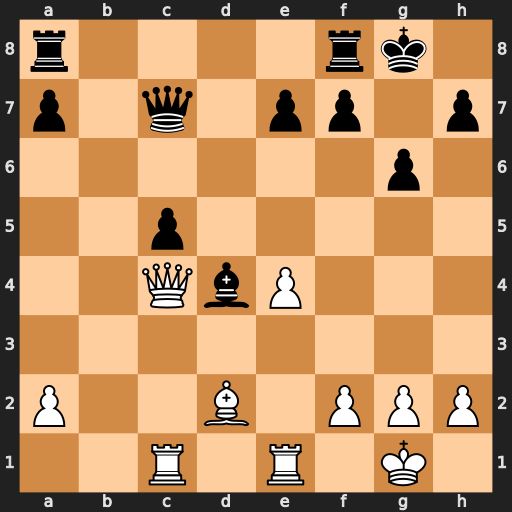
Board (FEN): r4rk1/p1q1pp1p/6p1/2p5/2QbP3/8/P2B1PPP/2R1R1K1
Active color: w
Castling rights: -
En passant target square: -
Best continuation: Qxd4 Qxh2+ Kxh2